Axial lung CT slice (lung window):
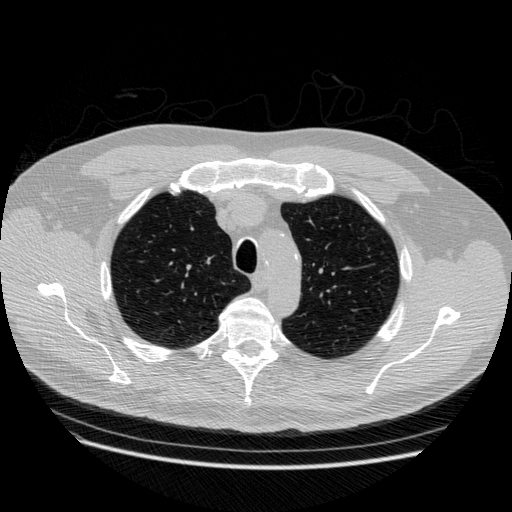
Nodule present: no